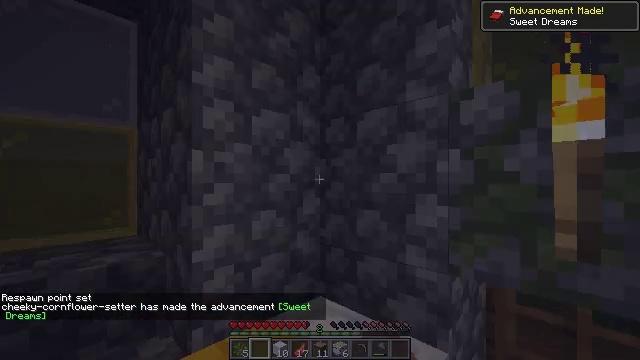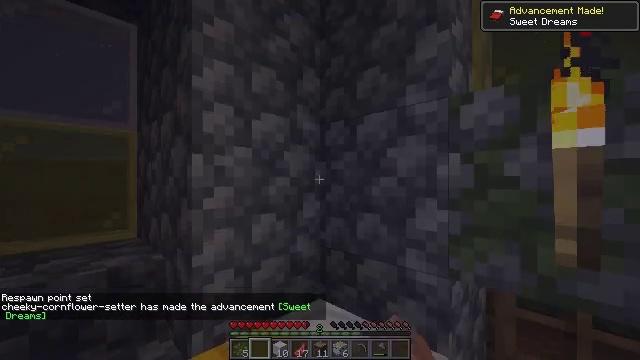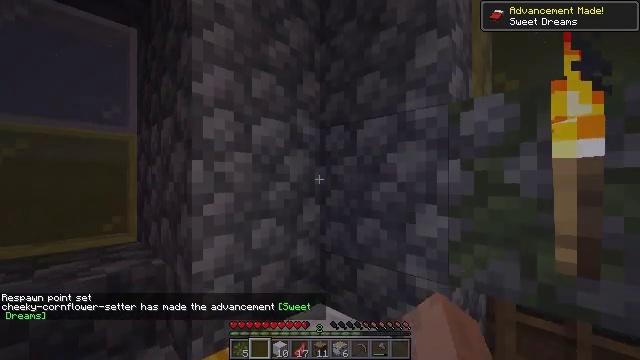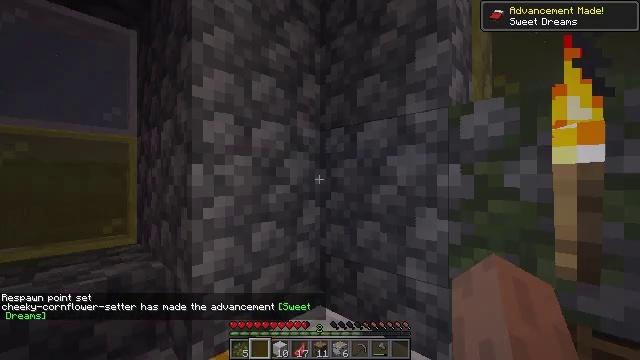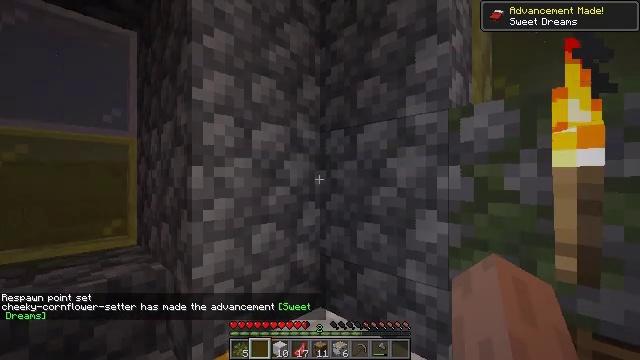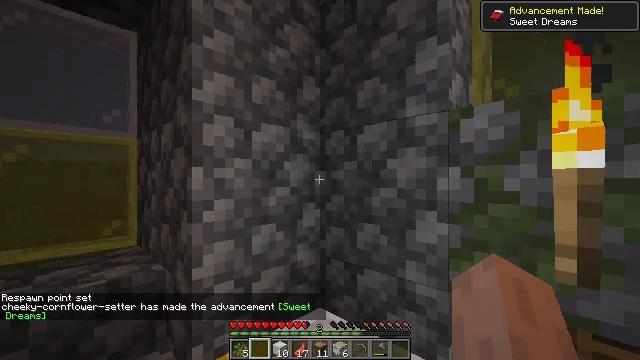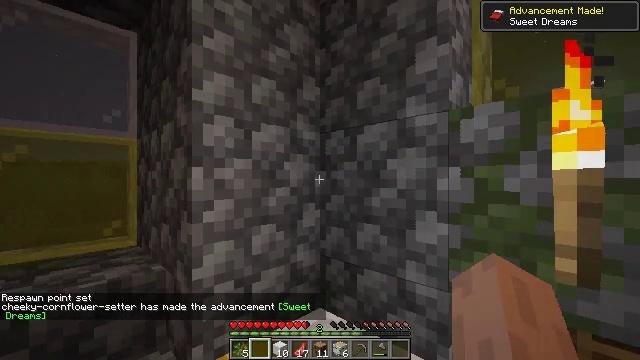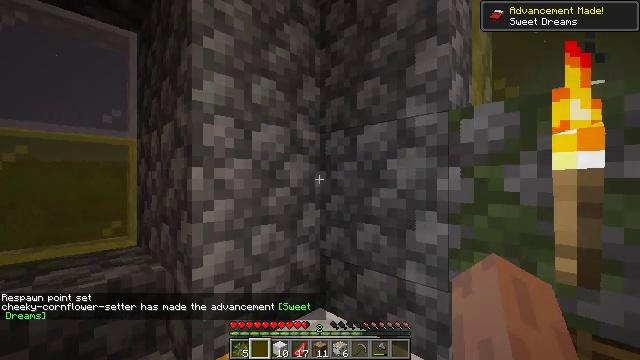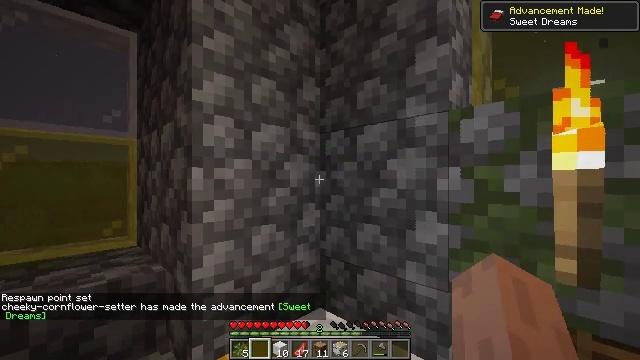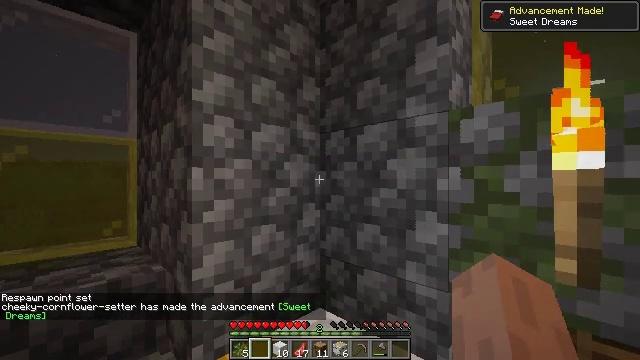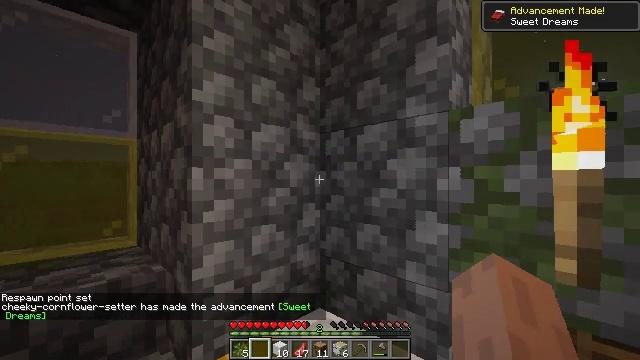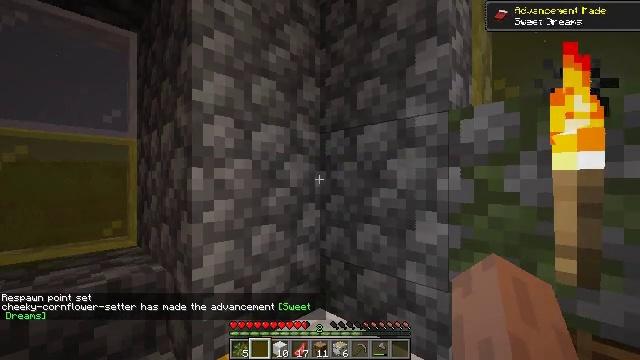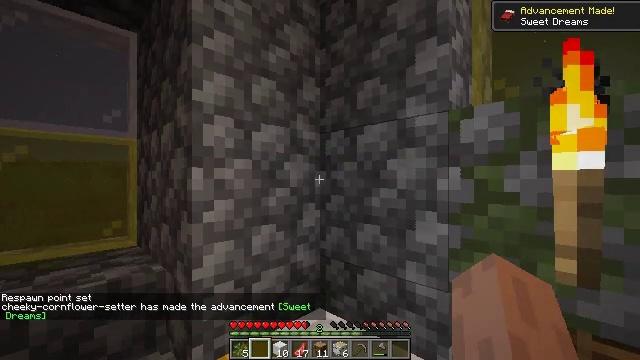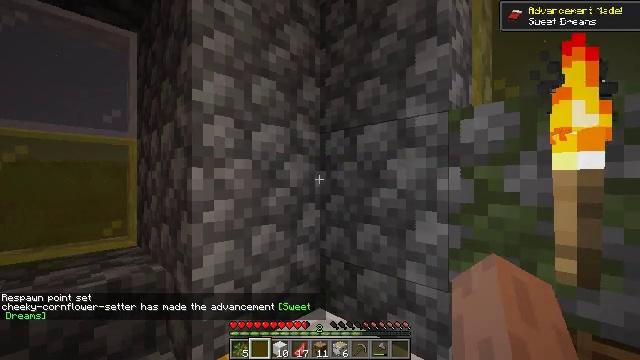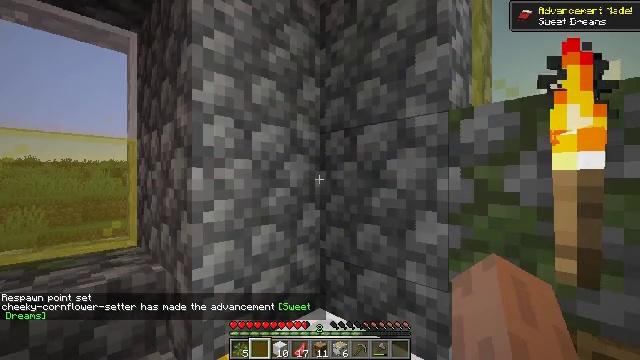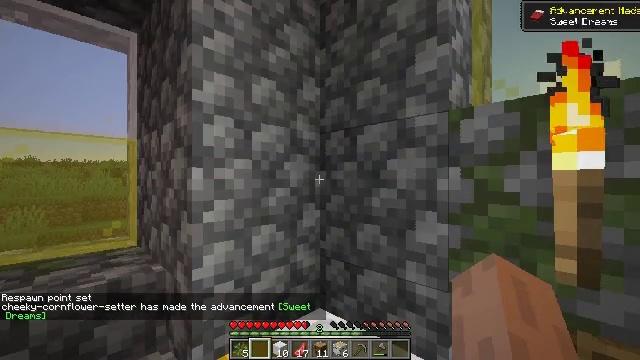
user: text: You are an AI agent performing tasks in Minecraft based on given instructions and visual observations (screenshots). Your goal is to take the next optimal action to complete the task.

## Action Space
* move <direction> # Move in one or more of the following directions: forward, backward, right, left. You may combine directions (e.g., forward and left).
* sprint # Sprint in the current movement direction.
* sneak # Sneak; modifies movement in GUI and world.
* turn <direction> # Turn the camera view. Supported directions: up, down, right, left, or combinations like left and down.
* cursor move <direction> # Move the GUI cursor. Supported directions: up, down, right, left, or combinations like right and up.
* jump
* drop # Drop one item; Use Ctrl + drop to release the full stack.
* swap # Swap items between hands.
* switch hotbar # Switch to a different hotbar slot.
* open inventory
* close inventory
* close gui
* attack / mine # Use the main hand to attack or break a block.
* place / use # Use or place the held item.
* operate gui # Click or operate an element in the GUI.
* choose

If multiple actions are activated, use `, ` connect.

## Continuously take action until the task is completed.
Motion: motion action
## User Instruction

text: Break the yellow bed.
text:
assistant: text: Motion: no_op
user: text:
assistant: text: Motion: no_op
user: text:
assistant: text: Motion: no_op
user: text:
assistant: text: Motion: no_op
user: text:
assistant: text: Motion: no_op
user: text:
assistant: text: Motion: no_op
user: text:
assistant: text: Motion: no_op
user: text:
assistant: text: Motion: no_op
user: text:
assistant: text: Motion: no_op
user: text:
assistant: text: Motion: no_op
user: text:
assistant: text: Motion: no_op
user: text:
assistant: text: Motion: no_op
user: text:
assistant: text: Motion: no_op
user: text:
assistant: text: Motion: no_op
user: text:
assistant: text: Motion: no_op
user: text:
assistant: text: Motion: no_op
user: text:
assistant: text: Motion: no_op
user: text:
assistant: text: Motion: no_op
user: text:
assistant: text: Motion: no_op
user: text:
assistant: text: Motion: no_op
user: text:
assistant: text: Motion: no_op
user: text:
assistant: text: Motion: no_op
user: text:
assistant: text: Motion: no_op
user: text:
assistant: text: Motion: turn left and up
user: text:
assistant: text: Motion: turn left and up
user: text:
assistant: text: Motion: turn left and down
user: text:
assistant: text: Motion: turn left and down
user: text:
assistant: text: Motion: turn left and down
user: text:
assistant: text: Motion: no_op
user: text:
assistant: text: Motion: no_op